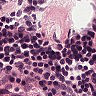
Metastatic tissue present: no